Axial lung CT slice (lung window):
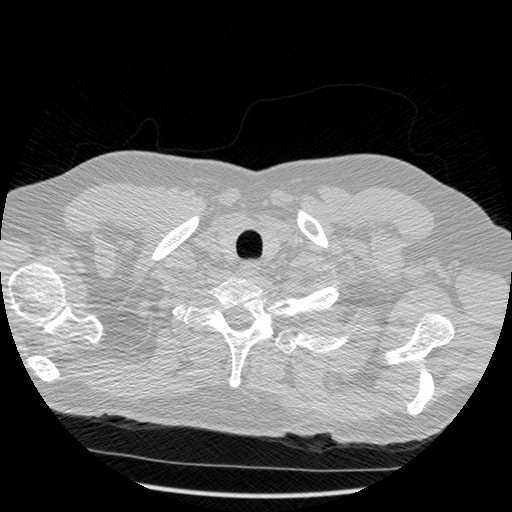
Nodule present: no